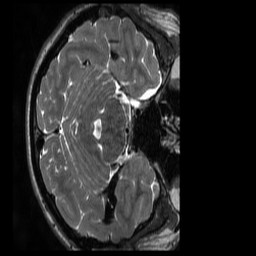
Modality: T2w
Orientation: axial
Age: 25
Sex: female